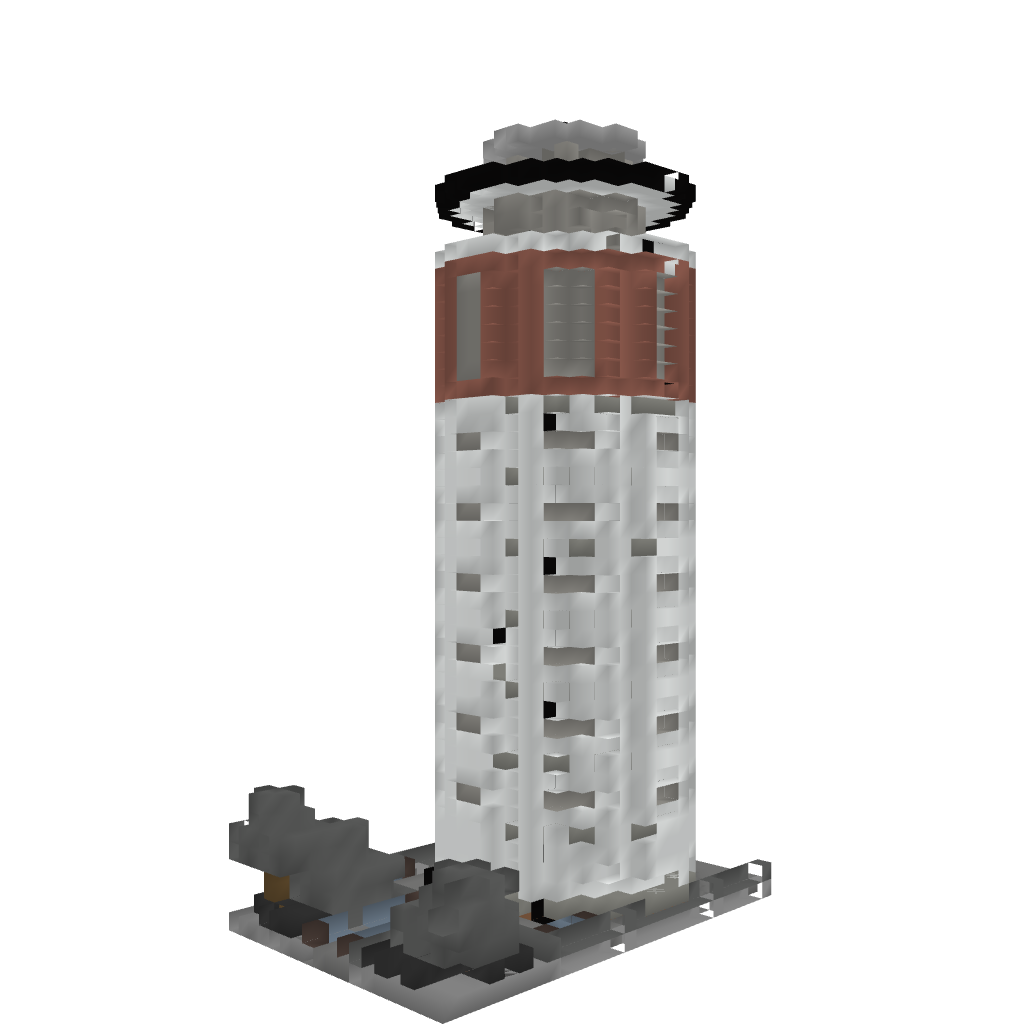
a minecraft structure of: Wasserturm Groß-Gerau